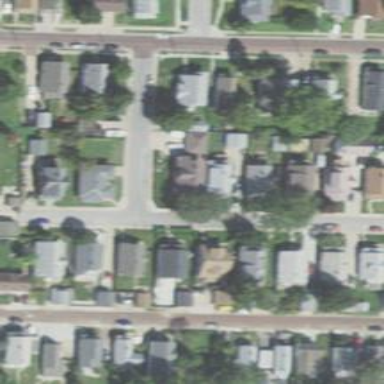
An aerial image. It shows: Residential road.